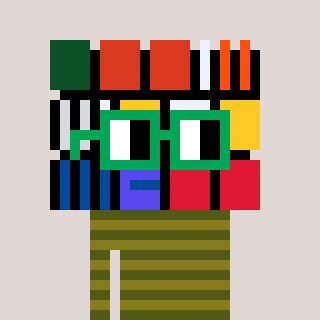
a pixel art character with square green glasses, a abstract-shaped head and a gunk-colored body on a warm background